Field crop: maize
Growth stage: 2
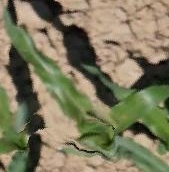
Species: maize